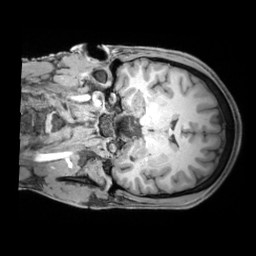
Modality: T1w
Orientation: coronal
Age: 28
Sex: male
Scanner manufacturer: siemens
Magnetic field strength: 3 T
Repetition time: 1.97 s
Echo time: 0.00206 s